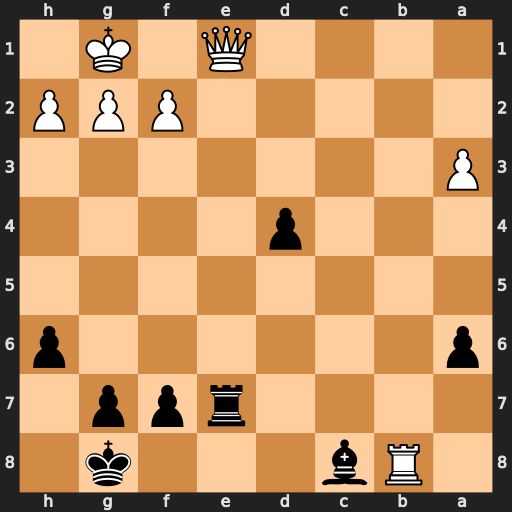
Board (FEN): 1Rb3k1/4rpp1/p6p/8/3p4/P7/5PPP/4Q1K1
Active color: b
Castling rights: -
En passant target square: -
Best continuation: Rxe1#